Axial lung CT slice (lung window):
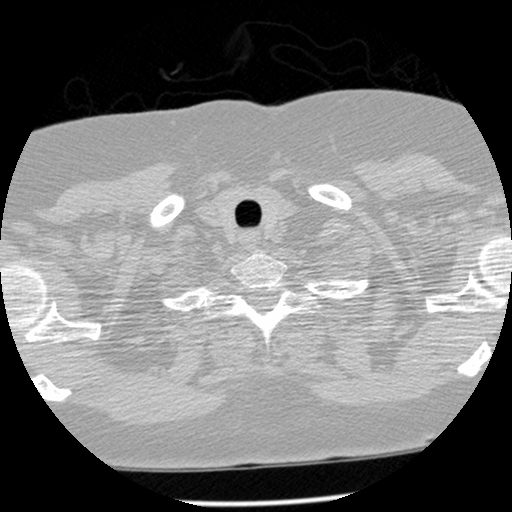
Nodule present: no